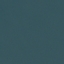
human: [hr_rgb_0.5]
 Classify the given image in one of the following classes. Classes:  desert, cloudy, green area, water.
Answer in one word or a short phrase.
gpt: water